Aerial crown-view tile of a tropical tree (Barro Colorado Island, Panama), acquired 20241216:
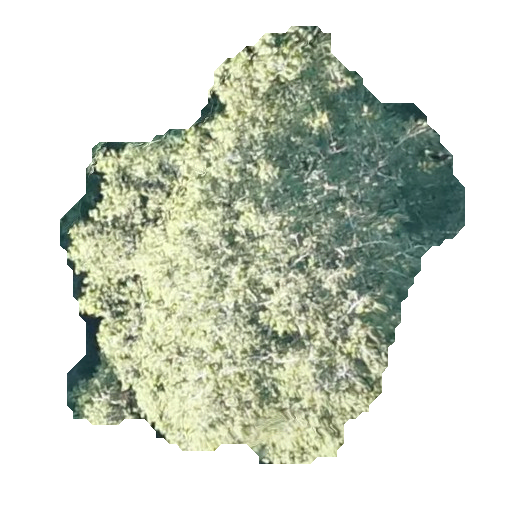
Species: Virola surinamensis
GBIF accepted scientific name: Virola surinamensis
Crown area: 171.2 m²